Interaction volume radius: 5 \u00c5
Interaction volume height: 20 \u00c5
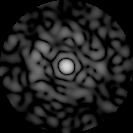
Disorder parameter: 0.8376